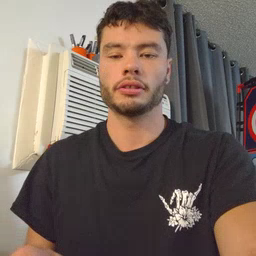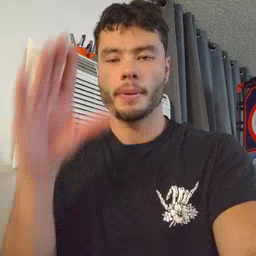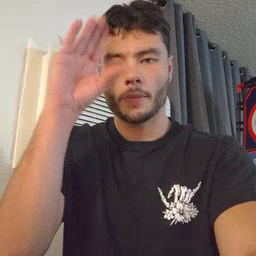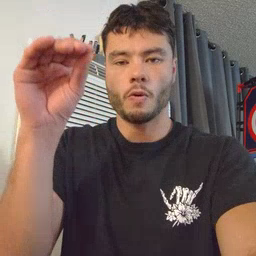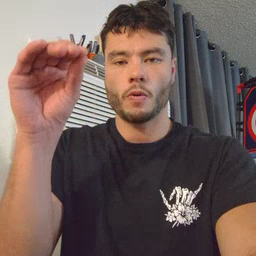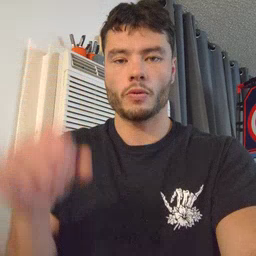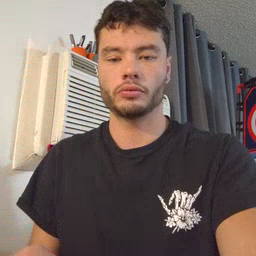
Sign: boy